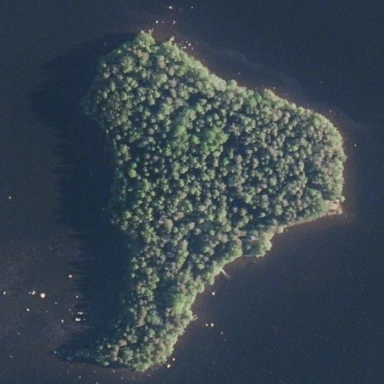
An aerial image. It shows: Islet surrounded by woodland.